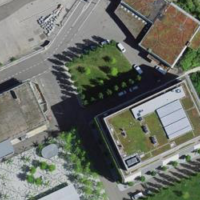
EUNIS habitat code: 54
Species observed at this site:
Cichorium intybus